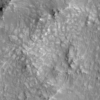
Label: not_dusty